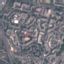
Land use / land cover: Residential